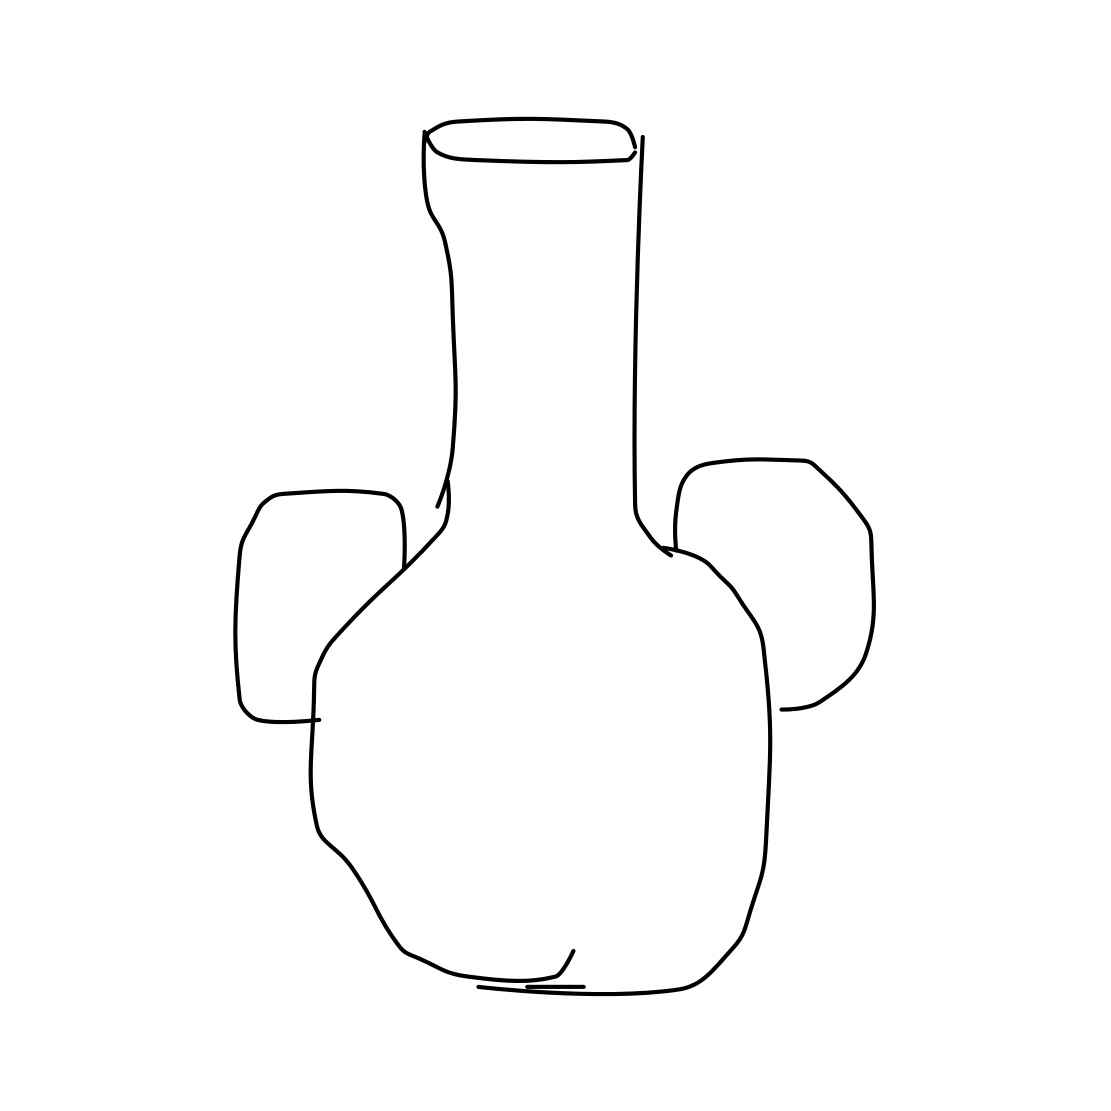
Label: vase